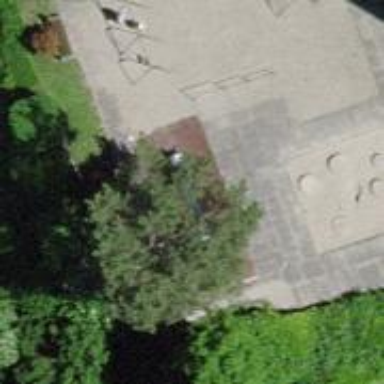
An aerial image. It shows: Playground area for leisure land.